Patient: sex F, age 62
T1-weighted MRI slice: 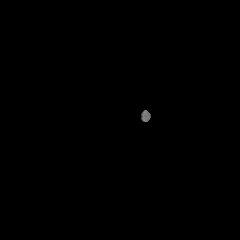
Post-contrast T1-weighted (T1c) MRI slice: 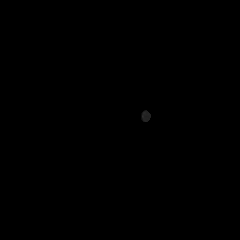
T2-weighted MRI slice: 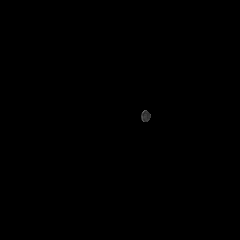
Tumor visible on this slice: no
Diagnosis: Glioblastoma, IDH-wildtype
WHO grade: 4